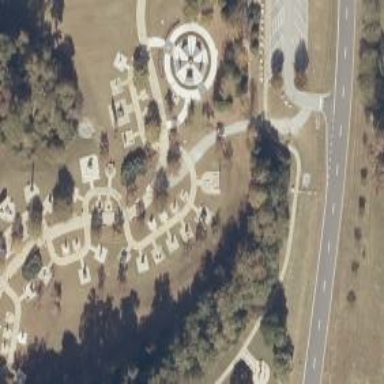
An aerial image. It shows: Historic memorial.